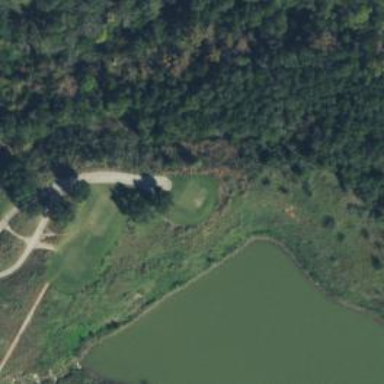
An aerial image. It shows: Water hazard on golf course. The hazard is natural water feature.